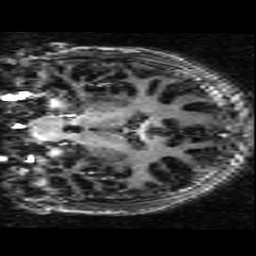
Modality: T1w
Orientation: coronal
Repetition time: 0.008948 s
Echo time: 0.001784 s